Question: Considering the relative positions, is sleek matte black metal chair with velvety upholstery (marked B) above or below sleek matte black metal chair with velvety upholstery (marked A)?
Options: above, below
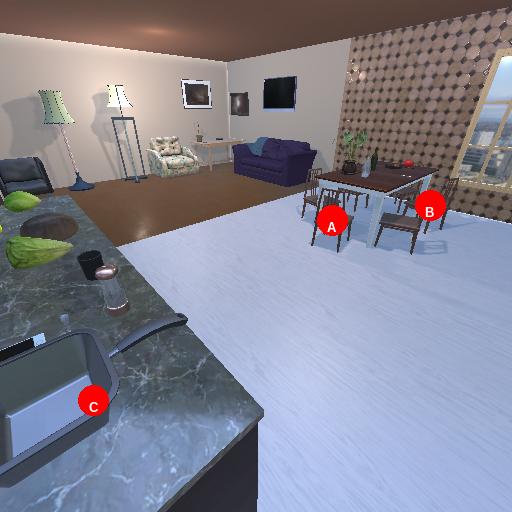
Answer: above